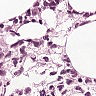
Metastatic tissue present: yes